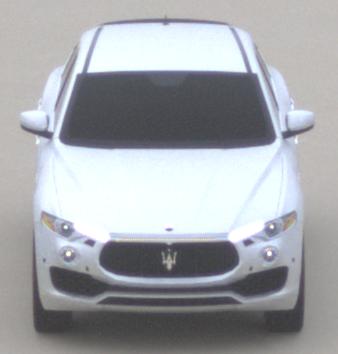
Make: Maserati
Model: Levante GT Hybrid
Detailed model: Levante
Model produced from: 2021/07
Model produced until: 2022/10
Doors: 4
Color: white
Road condition: dry road
Daytime: morning or afternoon
Contrast: low contrast